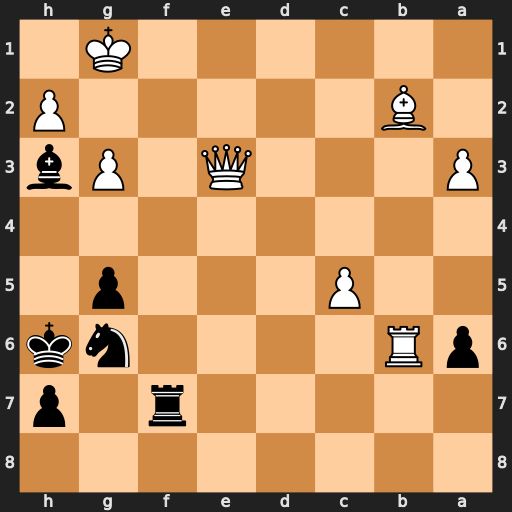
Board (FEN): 8/5r1p/pR4nk/2P3p1/8/P3Q1Pb/1B5P/6K1
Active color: b
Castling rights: -
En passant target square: -
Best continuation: Rf1#